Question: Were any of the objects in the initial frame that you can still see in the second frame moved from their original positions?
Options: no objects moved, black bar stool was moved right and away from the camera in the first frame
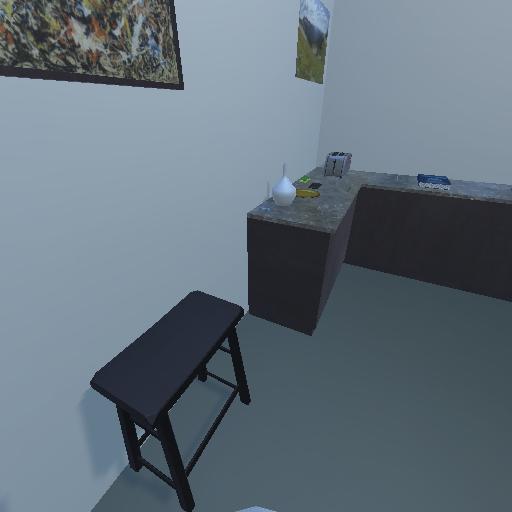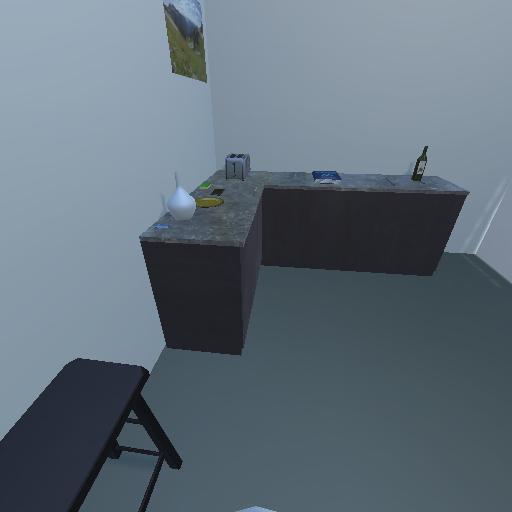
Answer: no objects moved